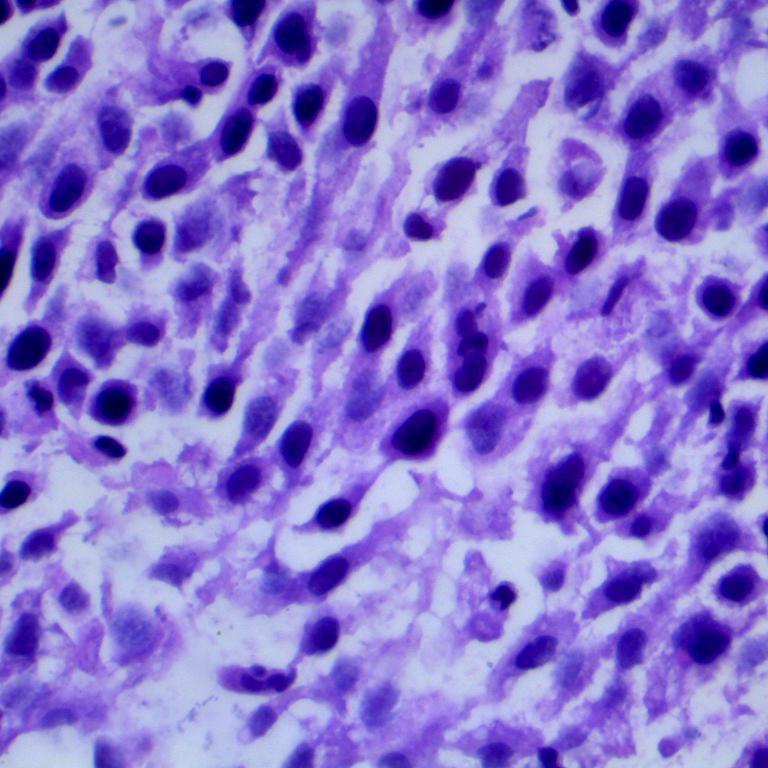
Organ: lung
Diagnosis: squamous carcinomas